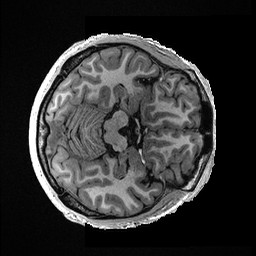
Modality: T1w
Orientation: axial
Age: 31
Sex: male
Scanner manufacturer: ge
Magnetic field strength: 3 T
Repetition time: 0.006952 s
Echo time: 0.00292 s